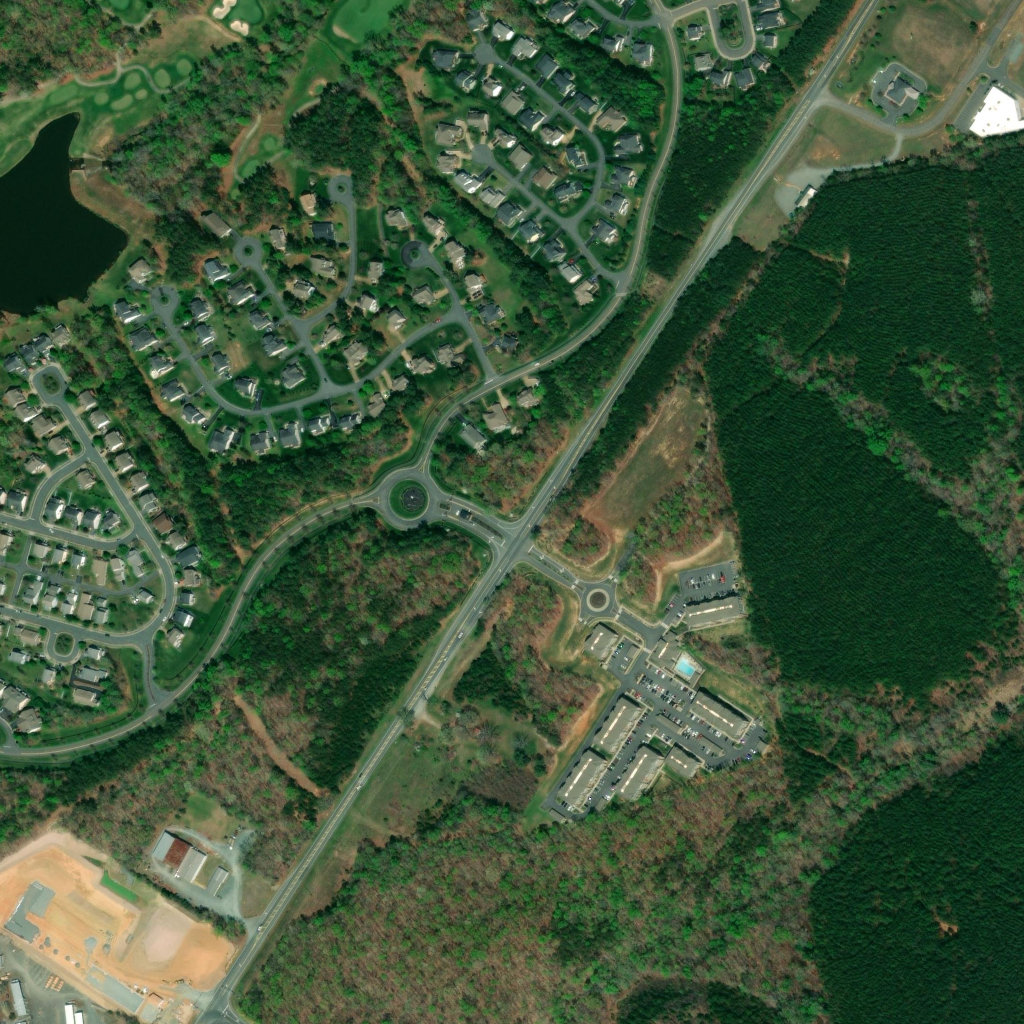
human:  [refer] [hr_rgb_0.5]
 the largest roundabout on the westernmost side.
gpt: <box>[[36, 45, 43, 52, 0]]</box>